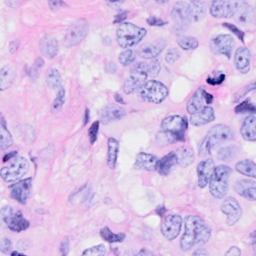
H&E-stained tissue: Breast